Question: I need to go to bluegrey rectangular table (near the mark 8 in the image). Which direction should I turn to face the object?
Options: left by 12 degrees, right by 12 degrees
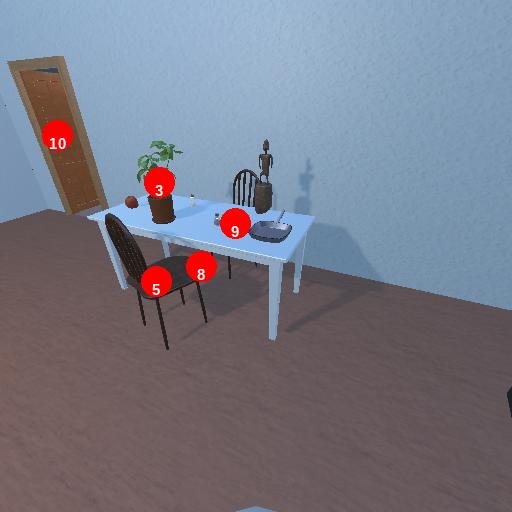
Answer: left by 12 degrees